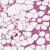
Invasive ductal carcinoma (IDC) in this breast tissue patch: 0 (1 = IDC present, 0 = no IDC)